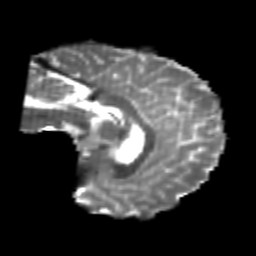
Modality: T2w
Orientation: sagittal
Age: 20
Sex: male
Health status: healthy
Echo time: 0.074 s